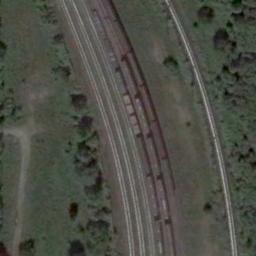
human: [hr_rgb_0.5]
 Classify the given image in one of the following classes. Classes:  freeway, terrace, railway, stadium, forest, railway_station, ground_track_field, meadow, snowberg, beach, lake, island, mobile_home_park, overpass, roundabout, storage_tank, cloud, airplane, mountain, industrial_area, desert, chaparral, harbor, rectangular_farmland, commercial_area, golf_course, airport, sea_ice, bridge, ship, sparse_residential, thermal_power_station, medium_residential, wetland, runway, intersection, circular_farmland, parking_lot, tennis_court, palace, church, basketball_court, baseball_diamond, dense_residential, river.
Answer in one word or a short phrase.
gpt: railway